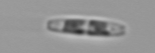
Label: pennate